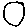
Label: circle